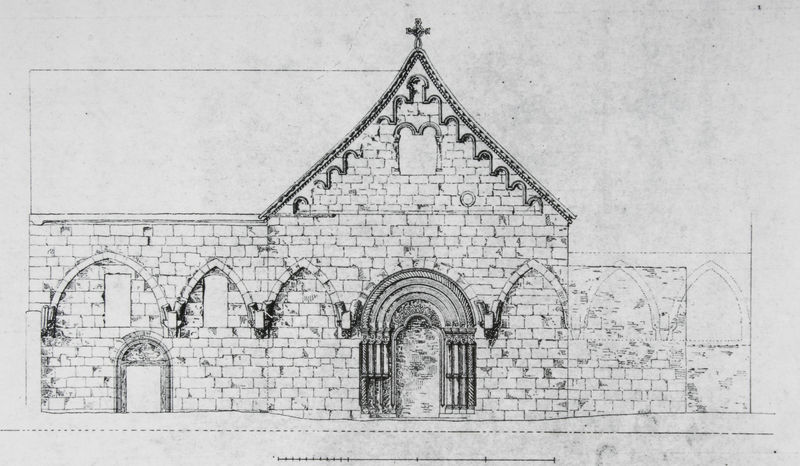
Titel: Kloster Heilsbronn, ehemaliges Refektorium, Fassadenaufriss vor der Restaurierung (Bauaufnahme)
Künstler: Friedrich von Gärtner
Standort: München
Institution: Architekturmuseum der Technischen Universität
Schlagwörter: weiß, fenster, schwarz, skizze, strasse, tür, zeichnung, dach, gebäude, haus, architektur, stein, steine, bild, kirche, gotik, arbeit, ansicht, bogen, fassade, studie, giebel, mauer, ziegel, rundbogen, seitenansicht, tor, bögen, eingang, eingänge, fugen, arkade, kreuz, mauerwerk, schwarz-weiß, schraffur, entwurf, fries, gemäuer, portal, quader, voluten, gotisch, spitzbogen, spitzbögen, romanik, kapelle, plan, konsolen, gothik, monument, archivolte, gibel, bauwerk, massstab, aufriss, giebeö, außenansicht, satteldach, romanisch, steinquader, blendbögen, gewände, rundbogenfries, vermessung, bogenfries, zugemauert, zwillingsfenster, technische zeichnung, frühgotisch, mauerwek, aufmaß, blendarkatur, kartierung, schadenskartierung, seitentüre, kkl